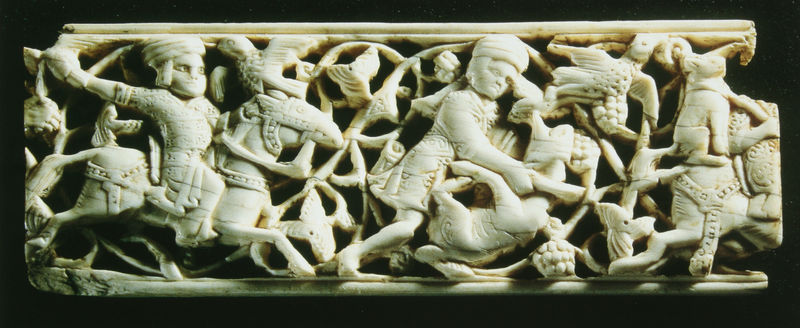
Titel: Elfenbeintafel - Fragment, fatimidisch, Ägypten
Standort: Paris
Institution: Musée du Louvre
Schlagwörter: blätter, falke, kampf, kämpfer, mann, vogel, weiß, gelb, menschen, bewegung, marmor, männer, schwarz, blüten, hund, tiere, beige, herren, muster, ornament, gesichter, arme, kleidung, messer, rahmen, stein, taube, vögel, girlande, pflanzen, pferd, pferde, reiter, stock, affe, früchte, hase, ranken, skulptur, trauben, reiten, schnell, zaumzeug, zügel, relief, bein, klein, vergilbt, rand, figuren, krieg, schlacht, soldaten, tafel, wein, detail, floral, ornamente, verzierung, plastik, foto, oben, unten, knochen, katze, schlachten, antike, geflecht, orient, geschirr, gefangen, uniform, ritter, jagd, schimmel, sieg, schnitzerei, fries, arabisch, weintrauben, jäger, eroberung, krieger, falkenjagd, töten, weinblätter, reben, weinrebe, bänder, ornamentik, turban, miniatur, stärke, kästchen, arabien, islam, durchbrochen, geschwindigkeit, geschnitzt, schnitzwerk, schlingen, araber, turbane, elfenbein, flechtwerk, weinreben, husaren, arabeske, kalk, sarkophag, tiger, schnitzkunst, maurisch, bodüre, falkner, bestie, byzanz, traueben, getier, elfenbeinschnitzerei, mauren, falken, bpflanze, schlchten, machete, änner, ampf, lferde, klk, hunnen, bordüre